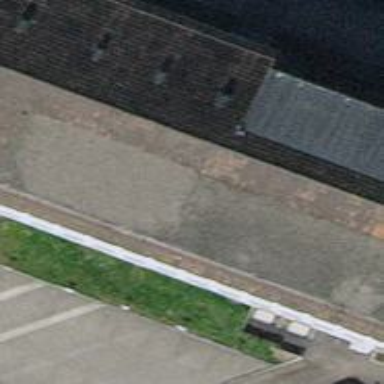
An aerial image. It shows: School.